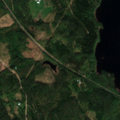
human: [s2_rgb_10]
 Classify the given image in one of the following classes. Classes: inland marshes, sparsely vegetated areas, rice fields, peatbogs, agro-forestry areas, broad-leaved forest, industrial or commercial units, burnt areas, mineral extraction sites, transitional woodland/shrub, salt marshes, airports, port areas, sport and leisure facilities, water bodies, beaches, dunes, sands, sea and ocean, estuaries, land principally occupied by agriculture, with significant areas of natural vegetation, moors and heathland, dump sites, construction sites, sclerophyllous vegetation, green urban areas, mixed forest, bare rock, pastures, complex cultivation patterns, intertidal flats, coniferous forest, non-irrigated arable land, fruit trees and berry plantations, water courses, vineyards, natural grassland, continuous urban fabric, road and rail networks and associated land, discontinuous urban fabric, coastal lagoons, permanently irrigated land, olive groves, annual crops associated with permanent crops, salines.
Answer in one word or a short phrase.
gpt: coniferous forest, mixed forest, water bodies